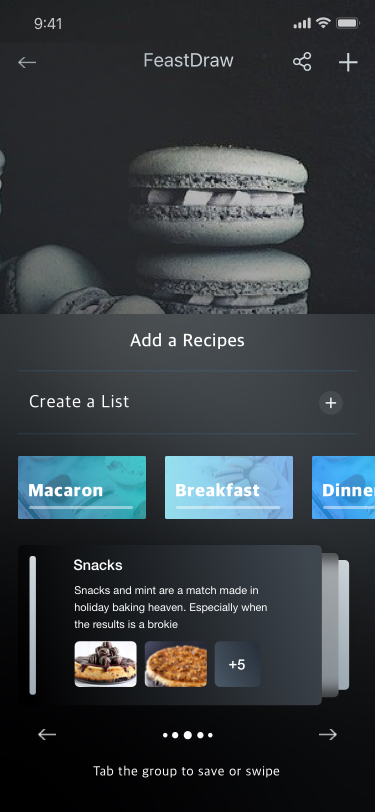
Text in this UI design:
Macaron
Breakfast
Dinner
Create a List
Snacks and mint are a match made in holiday baking heaven. Especially when the results is a brokie
Snacks
Snacks and mint are a match made in holiday baking heaven. Especially when the results is a brokie
Snacks
Snacks and mint are a match made in holiday baking heaven. Especially when the results is a brokie
Snacks
Tab the group to save or swipe
Add a Recipes